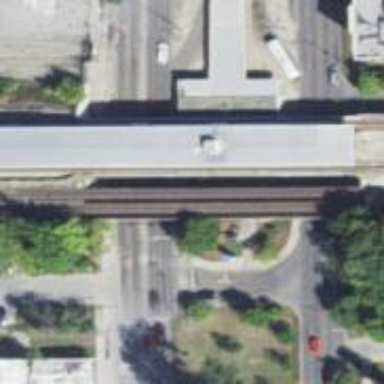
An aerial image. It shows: Bridge with electrified rails.